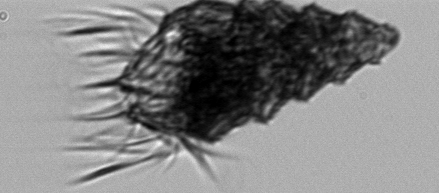
Label: Laboea_strobila